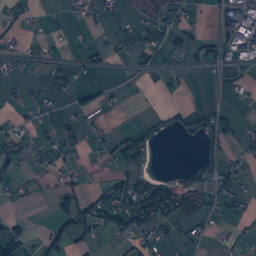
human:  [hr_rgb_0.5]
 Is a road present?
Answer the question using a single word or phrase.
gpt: yes

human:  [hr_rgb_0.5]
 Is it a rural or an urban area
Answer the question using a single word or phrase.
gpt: urban

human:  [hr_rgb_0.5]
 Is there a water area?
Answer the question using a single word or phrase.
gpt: yes

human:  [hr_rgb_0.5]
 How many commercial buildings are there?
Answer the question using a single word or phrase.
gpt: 25

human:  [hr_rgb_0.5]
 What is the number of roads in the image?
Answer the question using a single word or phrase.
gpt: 357

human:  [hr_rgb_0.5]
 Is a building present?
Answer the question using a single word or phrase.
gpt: yes

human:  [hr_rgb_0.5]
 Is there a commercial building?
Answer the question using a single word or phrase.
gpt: yes

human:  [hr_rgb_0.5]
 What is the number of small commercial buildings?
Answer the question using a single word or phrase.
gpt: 13

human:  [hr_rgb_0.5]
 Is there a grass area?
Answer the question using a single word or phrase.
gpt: yes

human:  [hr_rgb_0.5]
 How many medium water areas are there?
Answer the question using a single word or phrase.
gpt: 2

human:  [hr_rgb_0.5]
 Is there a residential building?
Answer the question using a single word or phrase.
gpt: yes

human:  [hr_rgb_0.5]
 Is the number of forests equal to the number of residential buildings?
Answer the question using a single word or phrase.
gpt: no

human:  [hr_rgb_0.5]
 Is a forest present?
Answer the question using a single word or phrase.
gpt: yes

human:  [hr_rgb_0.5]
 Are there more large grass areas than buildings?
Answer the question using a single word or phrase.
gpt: no

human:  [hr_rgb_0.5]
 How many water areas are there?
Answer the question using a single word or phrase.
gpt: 9

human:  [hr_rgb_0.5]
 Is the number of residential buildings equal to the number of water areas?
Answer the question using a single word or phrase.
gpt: no

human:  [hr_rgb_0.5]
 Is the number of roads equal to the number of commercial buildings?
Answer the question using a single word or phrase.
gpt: no

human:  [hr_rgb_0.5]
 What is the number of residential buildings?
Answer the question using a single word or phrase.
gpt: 963

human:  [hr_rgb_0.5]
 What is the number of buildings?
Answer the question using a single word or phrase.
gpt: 996

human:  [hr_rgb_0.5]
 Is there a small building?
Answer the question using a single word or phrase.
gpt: yes

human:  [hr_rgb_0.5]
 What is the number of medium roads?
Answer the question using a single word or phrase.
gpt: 0

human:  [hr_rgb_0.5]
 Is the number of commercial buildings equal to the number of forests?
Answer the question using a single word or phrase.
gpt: no

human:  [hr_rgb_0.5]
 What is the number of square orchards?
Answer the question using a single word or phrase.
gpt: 0

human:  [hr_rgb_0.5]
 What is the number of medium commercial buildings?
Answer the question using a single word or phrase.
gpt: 7

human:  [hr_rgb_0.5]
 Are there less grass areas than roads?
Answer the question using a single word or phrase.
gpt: yes

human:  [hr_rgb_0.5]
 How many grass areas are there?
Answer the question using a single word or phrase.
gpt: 274

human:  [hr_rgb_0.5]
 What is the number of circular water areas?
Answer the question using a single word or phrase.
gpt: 1

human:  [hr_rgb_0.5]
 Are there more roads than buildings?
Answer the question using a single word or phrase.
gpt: no

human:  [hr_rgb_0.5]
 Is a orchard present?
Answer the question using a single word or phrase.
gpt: yes

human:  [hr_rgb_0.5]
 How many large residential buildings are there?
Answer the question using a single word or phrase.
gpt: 4

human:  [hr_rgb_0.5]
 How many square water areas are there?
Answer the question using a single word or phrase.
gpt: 1

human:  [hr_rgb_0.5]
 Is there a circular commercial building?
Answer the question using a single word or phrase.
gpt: no

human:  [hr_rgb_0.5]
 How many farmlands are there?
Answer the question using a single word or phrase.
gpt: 51

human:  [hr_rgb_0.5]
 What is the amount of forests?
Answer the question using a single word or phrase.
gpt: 119

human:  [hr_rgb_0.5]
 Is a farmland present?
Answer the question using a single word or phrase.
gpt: yes

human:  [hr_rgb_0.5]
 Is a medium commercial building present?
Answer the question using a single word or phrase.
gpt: yes

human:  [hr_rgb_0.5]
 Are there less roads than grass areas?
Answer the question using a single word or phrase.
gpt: no

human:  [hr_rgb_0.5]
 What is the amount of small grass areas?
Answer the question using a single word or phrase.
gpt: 92

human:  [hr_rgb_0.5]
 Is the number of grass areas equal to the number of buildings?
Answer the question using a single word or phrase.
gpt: no

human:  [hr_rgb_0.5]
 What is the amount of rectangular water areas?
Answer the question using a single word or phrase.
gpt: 1

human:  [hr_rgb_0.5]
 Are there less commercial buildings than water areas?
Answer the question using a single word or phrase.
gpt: no

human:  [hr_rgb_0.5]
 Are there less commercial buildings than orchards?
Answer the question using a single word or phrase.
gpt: no

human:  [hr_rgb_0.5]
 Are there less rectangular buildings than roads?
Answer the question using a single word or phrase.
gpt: no

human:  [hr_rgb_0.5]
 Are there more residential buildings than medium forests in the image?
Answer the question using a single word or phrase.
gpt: yes

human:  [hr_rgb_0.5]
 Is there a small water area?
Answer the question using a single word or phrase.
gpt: yes

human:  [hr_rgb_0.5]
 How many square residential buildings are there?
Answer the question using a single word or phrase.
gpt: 2

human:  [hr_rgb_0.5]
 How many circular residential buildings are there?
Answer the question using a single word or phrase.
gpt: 2

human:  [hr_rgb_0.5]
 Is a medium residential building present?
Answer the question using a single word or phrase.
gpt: yes

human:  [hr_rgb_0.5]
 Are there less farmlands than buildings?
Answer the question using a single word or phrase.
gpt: yes

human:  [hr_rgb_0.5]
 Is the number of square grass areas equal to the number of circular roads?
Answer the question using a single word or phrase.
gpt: no

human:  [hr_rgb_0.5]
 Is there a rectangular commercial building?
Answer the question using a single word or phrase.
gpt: yes

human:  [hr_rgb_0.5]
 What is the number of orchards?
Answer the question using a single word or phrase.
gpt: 15

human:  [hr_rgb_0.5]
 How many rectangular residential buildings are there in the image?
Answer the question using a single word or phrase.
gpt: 660

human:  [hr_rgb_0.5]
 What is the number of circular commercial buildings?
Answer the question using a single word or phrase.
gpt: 0

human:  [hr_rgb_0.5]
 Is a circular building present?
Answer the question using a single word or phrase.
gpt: yes

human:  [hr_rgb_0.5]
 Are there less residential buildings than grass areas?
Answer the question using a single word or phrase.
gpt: no

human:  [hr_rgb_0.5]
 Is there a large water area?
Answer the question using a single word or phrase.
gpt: yes

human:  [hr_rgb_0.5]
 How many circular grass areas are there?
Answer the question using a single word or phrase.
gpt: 3

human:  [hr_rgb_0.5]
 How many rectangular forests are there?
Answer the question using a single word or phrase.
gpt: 25

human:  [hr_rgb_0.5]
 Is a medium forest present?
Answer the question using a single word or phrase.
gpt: yes

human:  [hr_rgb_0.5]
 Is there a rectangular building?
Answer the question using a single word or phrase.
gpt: yes

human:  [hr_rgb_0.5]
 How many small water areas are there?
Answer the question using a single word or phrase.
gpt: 4

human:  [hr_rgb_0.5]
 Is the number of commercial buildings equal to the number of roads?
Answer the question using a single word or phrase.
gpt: no

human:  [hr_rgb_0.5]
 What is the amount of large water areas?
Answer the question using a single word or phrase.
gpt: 3